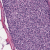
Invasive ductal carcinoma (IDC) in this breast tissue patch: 0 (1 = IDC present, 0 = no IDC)